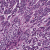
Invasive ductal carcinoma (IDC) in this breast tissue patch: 1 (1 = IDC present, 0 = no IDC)